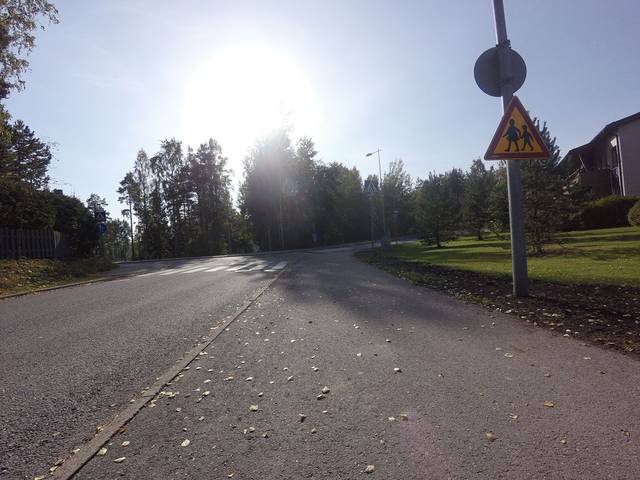
Region: Finland
Coordinates: 60.17, 24.626